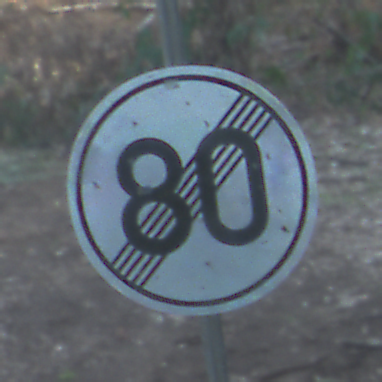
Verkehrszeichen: EndeGeschwindigkeit80
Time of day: MorningAfternoon
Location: Outdoor (Nature)
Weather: Clear
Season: NotSpecified
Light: Natural